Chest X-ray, PA view. Patient: 23 years old, sex M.
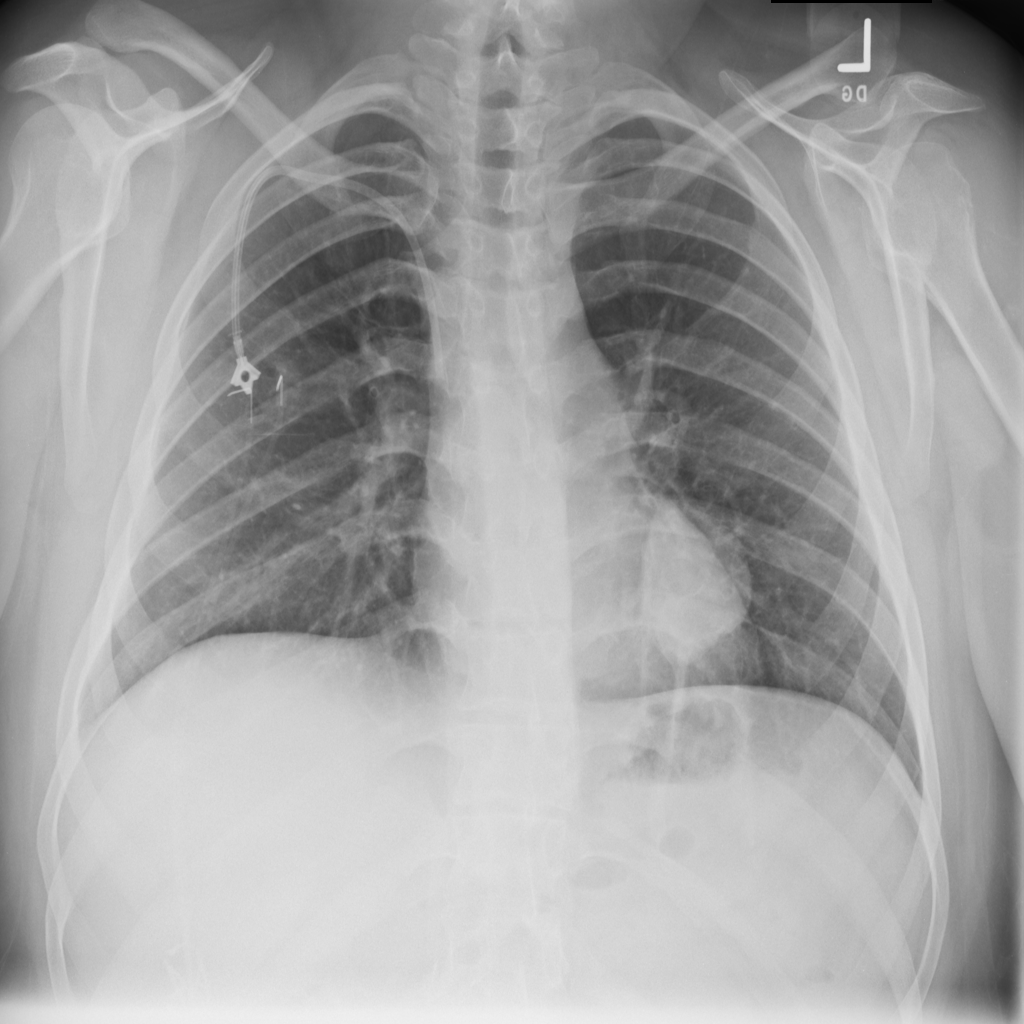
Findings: Mass, Pneumonia